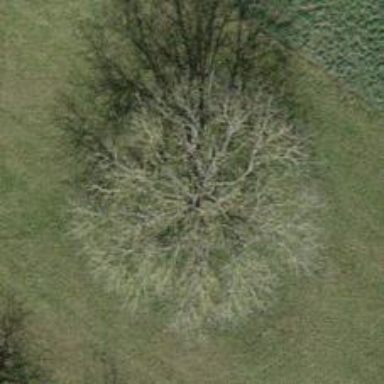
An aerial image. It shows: Mixed deciduous tree with variety of leaves.